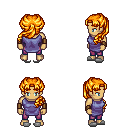
a pixel art fantasy rpg character, male body template, human, tanned skin, chain tabard jacket, magenta pants, light blonde princess hairstyle, leather bracers, white slippers, four views (front, back, left, right), 2x2 character sprite sheet, small pixel art, hard edges, no anti-aliasing